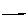
Label: line